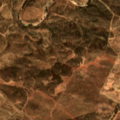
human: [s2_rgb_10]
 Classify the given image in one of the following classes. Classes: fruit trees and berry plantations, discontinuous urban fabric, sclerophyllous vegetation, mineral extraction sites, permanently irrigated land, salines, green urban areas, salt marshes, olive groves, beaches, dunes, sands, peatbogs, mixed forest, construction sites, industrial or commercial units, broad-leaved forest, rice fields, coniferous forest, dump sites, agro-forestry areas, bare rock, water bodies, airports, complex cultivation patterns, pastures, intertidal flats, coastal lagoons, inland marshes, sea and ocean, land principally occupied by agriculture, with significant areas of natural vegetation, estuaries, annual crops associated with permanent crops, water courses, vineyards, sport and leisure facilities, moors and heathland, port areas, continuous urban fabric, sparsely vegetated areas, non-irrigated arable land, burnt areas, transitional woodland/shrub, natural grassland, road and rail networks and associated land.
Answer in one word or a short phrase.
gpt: pastures, sclerophyllous vegetation, transitional woodland/shrub